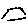
Label: hexagon